I will show an image sequence of human cooking. I have annotated the images with numbered circles. Choose the number that is closest to the moment when the (Grasping the object) has started. You are a five-time world champion in this game. Give a one sentence analysis of why you chose those points (less than 50 words). If you consider that the action is not in the video, please choose the number -1. Provide your answer at the end in a json file of this format: {"points": []}
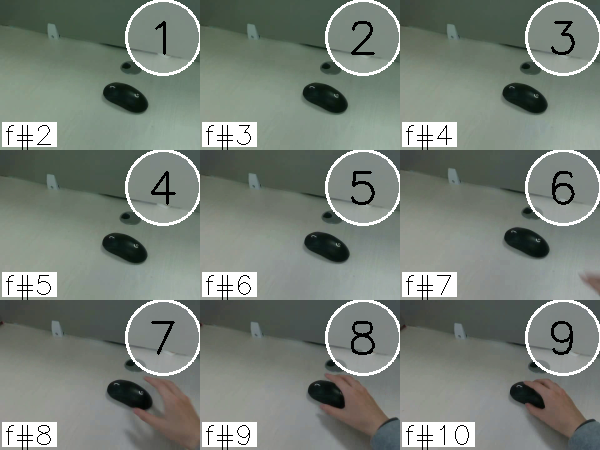
Frame 9 shows the clearest moment of hand-object contact.
{"points": [9]}